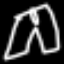
Label: pants